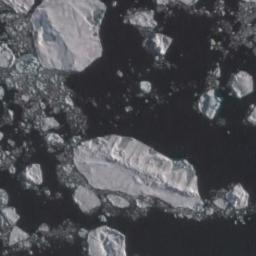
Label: sea_ice